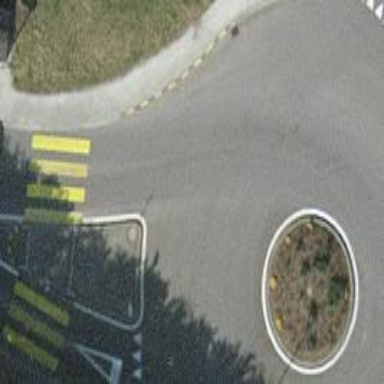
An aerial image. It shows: Secondary road with asphalt surface leading to roundabout junction.